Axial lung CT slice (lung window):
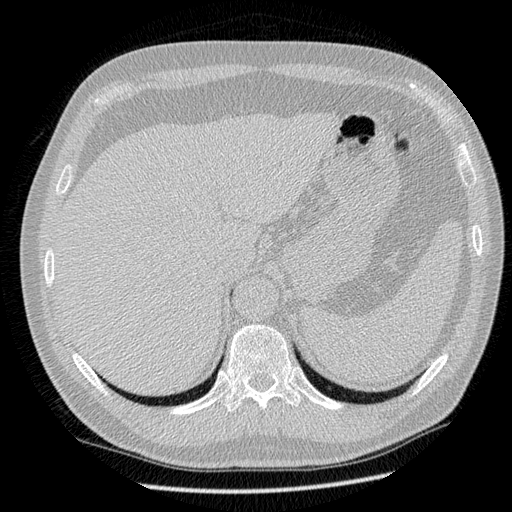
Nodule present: no